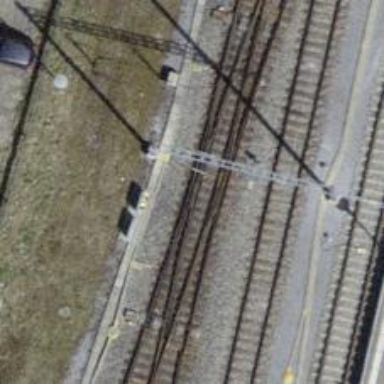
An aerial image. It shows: Railway switch.